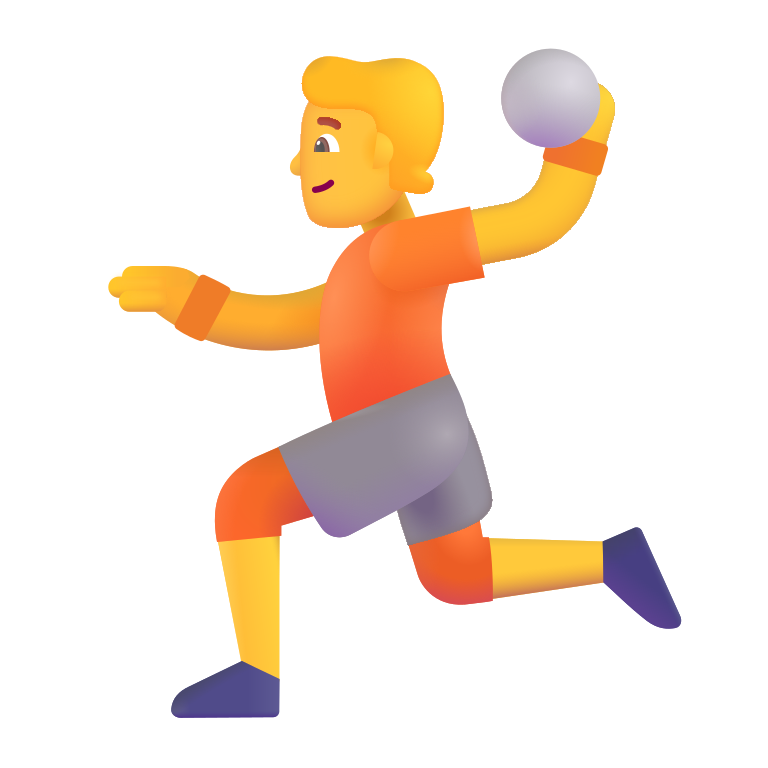
person playing handball color default